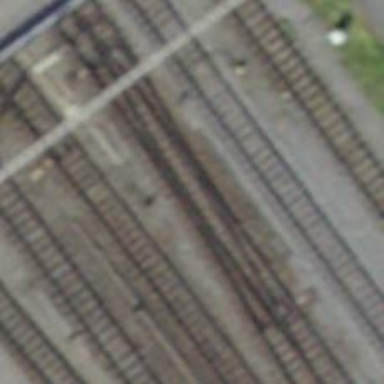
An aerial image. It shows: Railway crossing.